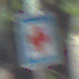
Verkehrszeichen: ErsteHilfe
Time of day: SunriseSunset
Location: Outdoor (Nature)
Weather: NotSpecified
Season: Autumn
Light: Natural